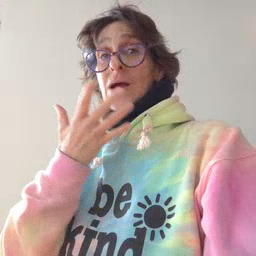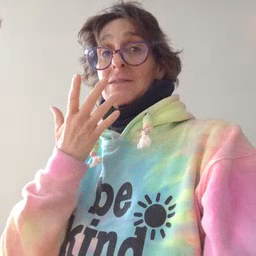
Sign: grass